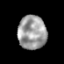
Tissue: prostate
Cell type: T cells
Senescence score: 0.3213
Nuclear area (px): 944
Mean DAPI intensity: 157.633